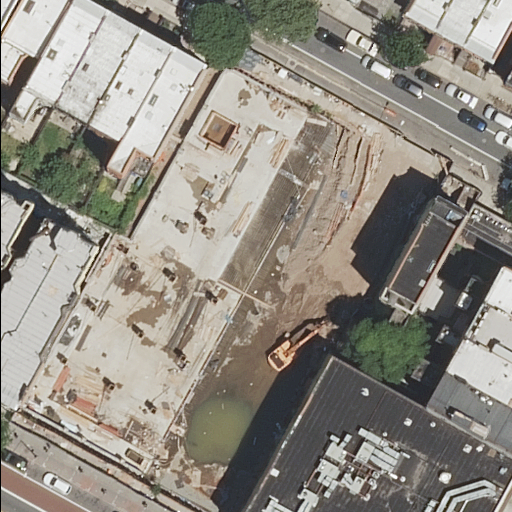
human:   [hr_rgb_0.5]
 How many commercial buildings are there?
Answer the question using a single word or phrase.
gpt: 0

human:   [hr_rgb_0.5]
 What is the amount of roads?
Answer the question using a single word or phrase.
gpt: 2

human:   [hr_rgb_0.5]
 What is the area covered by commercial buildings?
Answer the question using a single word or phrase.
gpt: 0m2

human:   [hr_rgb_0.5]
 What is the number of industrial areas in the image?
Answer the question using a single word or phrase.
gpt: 1

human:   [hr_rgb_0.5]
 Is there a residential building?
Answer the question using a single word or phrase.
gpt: yes

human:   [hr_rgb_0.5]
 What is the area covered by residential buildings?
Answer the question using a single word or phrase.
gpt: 3916m2

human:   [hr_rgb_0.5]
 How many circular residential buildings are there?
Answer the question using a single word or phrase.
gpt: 0

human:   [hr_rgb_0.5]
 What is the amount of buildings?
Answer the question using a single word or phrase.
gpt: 20

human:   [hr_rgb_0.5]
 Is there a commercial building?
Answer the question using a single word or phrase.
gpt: no

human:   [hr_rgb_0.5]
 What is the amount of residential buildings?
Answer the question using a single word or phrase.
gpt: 20

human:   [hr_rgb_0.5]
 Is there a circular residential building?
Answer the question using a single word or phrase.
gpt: no

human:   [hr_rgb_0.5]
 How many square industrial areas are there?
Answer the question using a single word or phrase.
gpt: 0

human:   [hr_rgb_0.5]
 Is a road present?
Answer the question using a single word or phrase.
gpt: yes

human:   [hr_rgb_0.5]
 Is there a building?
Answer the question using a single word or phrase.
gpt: yes

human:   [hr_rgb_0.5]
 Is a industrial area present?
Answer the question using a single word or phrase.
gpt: yes

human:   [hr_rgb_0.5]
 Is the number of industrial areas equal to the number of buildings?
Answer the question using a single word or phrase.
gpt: no

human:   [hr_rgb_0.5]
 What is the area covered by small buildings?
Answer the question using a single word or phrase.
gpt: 317m2

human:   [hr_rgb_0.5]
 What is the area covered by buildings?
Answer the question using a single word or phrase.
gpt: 3916m2

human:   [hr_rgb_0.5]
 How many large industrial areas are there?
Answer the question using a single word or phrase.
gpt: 0

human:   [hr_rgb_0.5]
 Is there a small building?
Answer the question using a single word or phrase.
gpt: yes

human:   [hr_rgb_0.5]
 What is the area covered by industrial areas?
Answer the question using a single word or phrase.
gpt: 290m2

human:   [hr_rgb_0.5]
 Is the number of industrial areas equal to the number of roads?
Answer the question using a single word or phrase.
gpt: no

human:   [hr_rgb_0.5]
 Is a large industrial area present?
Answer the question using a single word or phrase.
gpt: no

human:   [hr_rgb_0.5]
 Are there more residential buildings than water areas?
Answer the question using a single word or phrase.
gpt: yes

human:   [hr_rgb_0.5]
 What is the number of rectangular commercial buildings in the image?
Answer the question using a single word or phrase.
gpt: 0

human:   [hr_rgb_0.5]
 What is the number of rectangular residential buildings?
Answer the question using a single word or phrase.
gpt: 17

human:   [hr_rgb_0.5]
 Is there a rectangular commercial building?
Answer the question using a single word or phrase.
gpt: no

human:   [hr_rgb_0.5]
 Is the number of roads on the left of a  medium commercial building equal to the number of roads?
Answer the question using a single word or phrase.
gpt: no

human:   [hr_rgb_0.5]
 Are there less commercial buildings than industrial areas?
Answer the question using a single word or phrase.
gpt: yes

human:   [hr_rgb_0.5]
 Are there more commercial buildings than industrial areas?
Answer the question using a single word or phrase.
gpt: no

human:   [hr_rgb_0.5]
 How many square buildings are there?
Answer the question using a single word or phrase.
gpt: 0

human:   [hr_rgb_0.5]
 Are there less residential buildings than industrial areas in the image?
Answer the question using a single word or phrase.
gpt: no

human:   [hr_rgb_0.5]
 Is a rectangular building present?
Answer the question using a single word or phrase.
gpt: yes

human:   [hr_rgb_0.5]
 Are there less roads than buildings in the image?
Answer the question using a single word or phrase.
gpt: yes

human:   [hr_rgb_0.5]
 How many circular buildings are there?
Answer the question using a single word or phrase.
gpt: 0

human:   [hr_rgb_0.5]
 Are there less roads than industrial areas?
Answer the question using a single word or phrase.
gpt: no

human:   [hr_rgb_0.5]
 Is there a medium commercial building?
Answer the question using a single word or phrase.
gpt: no

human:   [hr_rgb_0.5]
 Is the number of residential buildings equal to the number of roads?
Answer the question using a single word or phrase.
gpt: no

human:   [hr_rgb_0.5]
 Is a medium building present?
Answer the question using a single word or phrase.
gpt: yes

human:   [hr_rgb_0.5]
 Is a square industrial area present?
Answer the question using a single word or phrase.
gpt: no

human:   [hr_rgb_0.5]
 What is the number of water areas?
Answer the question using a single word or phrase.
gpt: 0

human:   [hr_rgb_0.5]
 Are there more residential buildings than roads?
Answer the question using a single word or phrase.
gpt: yes

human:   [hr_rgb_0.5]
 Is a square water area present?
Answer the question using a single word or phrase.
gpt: no

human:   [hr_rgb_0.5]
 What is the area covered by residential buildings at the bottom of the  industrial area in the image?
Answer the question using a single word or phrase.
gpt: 3796m2

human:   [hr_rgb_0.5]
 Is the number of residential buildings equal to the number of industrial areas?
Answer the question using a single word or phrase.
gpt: no

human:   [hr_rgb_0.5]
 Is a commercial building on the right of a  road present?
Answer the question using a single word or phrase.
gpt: no

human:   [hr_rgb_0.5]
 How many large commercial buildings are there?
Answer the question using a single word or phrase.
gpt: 0

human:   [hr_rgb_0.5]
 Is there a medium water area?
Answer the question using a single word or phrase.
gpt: no

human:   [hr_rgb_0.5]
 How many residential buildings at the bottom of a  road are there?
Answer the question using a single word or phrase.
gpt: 9

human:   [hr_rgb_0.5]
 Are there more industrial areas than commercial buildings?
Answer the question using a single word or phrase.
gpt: yes

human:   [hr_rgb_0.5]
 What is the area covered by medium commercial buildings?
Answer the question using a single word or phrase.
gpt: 0m2

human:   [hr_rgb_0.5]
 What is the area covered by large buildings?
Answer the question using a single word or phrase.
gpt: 1899m2

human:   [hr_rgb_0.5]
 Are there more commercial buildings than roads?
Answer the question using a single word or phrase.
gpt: no

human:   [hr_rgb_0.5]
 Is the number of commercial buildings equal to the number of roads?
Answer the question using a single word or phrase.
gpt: no

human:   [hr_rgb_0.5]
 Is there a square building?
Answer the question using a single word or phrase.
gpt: no

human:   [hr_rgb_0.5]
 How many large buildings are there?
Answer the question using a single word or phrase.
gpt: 2

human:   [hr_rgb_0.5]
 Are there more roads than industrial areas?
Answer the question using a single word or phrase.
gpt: yes

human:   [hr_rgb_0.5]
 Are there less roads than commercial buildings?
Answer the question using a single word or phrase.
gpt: no

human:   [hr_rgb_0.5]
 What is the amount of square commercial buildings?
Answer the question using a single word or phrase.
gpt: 0

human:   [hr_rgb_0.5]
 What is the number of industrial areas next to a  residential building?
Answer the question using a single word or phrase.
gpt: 1

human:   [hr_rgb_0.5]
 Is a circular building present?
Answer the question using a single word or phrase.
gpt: no

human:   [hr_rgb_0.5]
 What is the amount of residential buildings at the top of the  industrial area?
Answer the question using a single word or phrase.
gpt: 0

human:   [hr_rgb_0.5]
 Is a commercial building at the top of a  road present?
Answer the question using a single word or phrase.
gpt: no

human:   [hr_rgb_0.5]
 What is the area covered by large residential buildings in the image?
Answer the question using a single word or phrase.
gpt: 1899m2